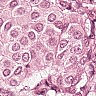
Metastatic tissue present: yes